Question: I'm baffled as to why the boxplots are not ordering in this plot:
'''
set.seed(200)
x <- data.frame(country=c(rep('UK', 10),
rep("USA", 10),
rep("Ireland", 5)),
wing=c(rnorm(25)))
ggplot(x, aes(reorder(country, wing, median), wing)) + geom_boxplot()
'''

How can I order the boxplots based on highest-lowest medians (left to right)?
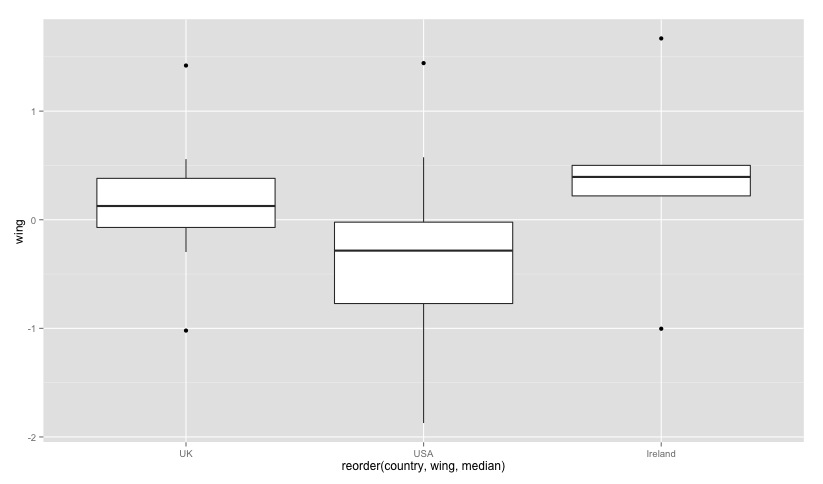
Answer: Because you did not make it an ordered factor. Try
'''
ggplot(x, aes(reorder(country, wing, median, order=TRUE), wing)) + geom_boxplot()
'''